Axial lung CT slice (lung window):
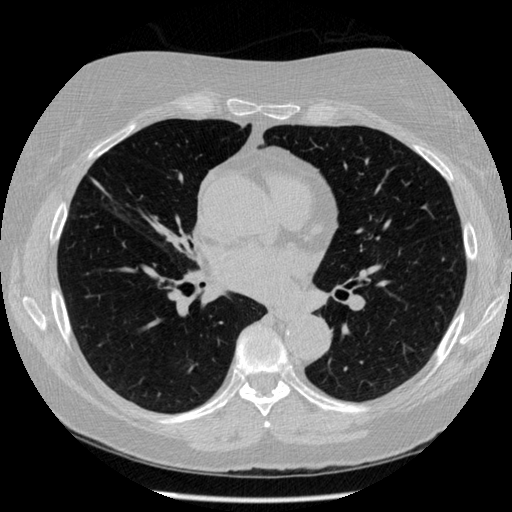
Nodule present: no